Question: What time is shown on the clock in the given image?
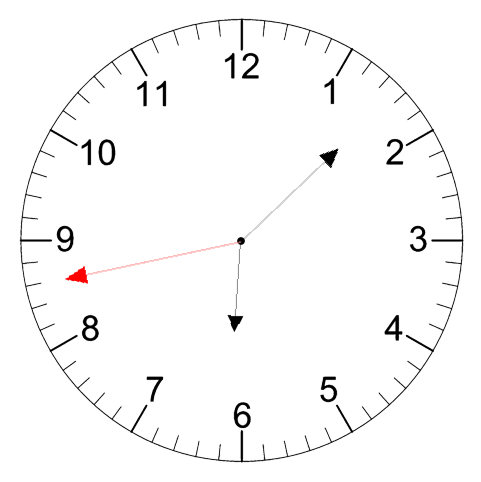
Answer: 06:07:43